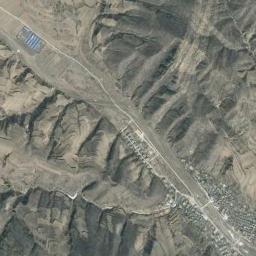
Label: mountain